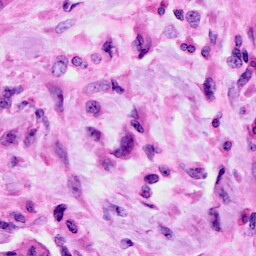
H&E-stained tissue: Cervix